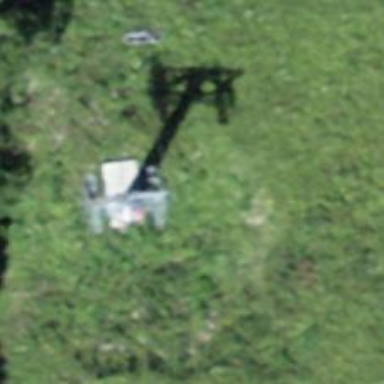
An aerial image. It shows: Pylon for aerialway.